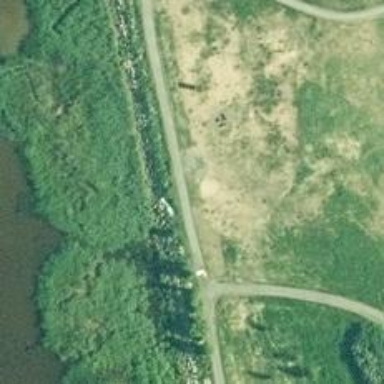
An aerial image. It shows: Disc golf tee area.